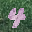
Label: 4